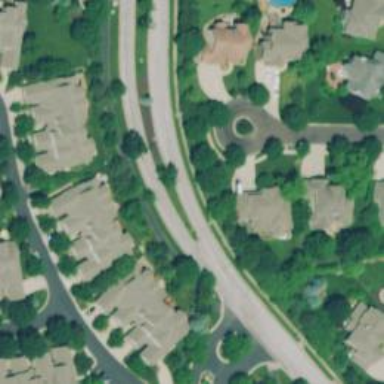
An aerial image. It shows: Turning loop on the road.